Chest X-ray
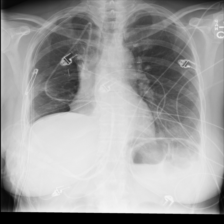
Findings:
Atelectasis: negative
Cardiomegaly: negative
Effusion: negative
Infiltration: negative
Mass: negative
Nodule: negative
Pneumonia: negative
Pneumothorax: negative
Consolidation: negative
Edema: negative
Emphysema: negative
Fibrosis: negative
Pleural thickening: negative
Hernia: negative